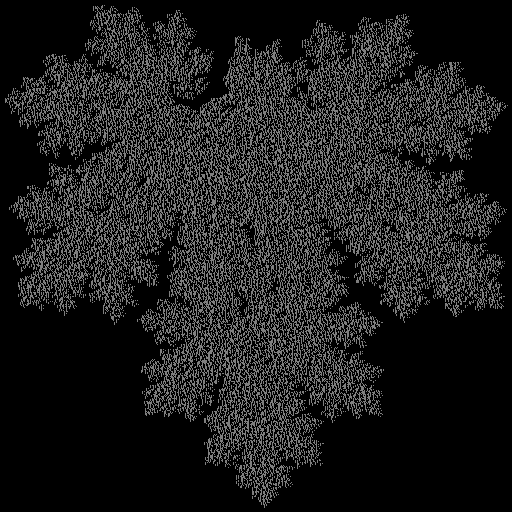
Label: maple_leaf